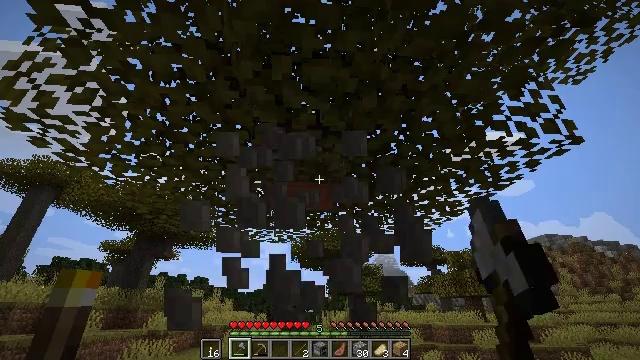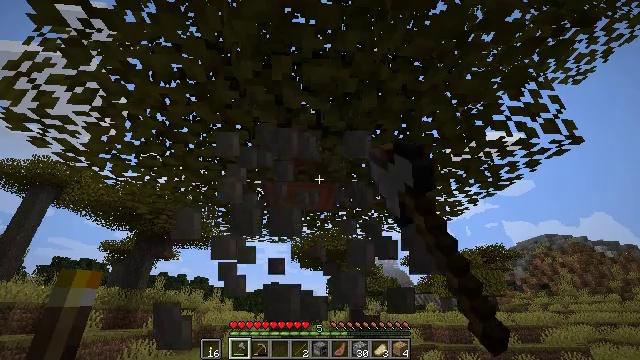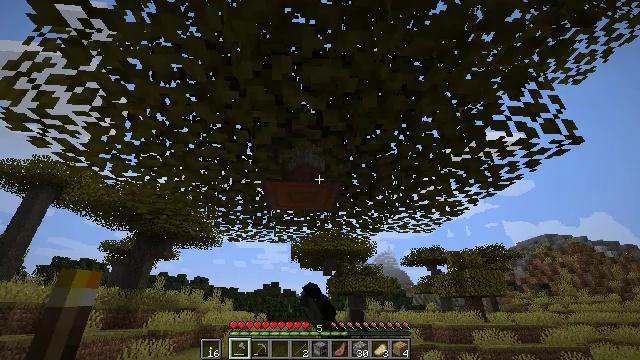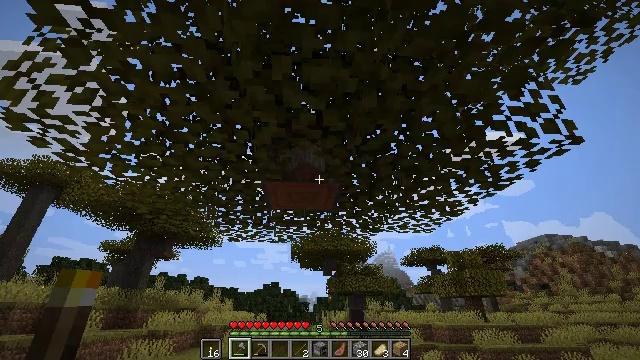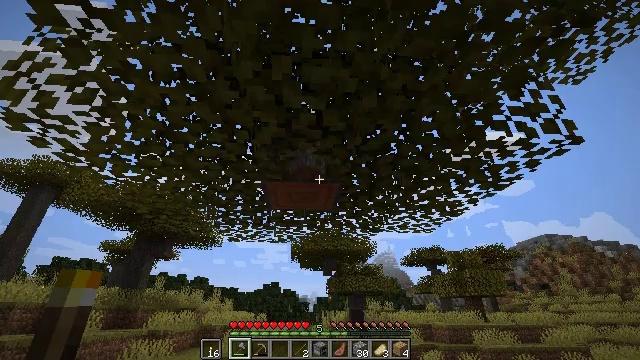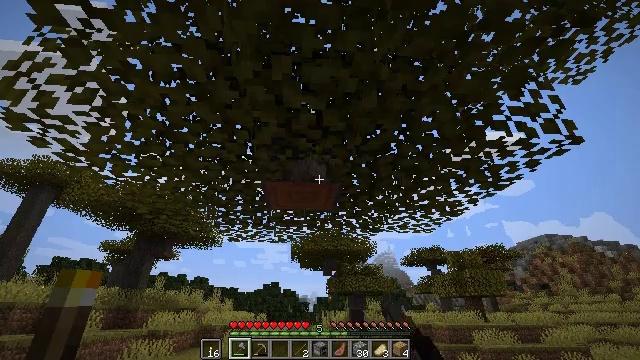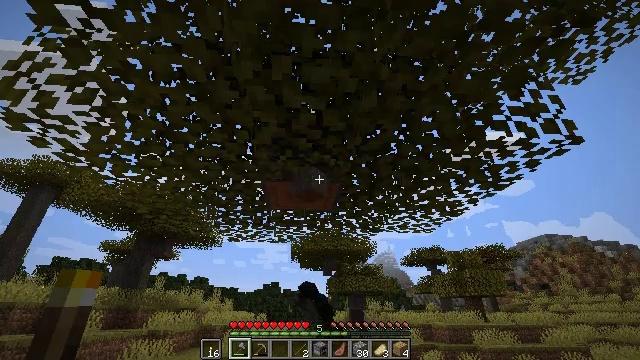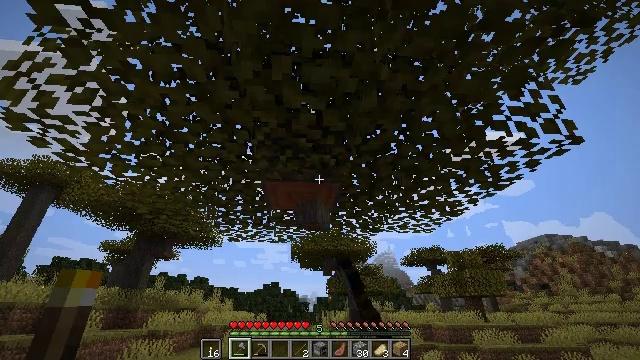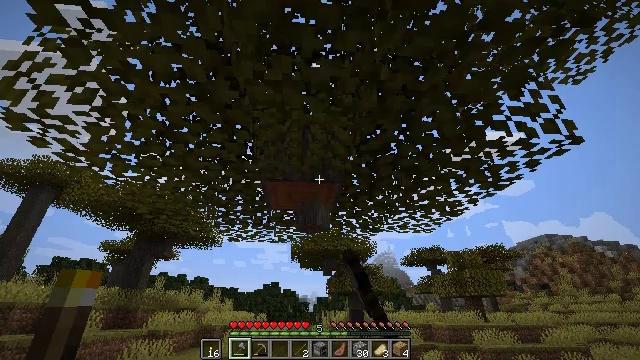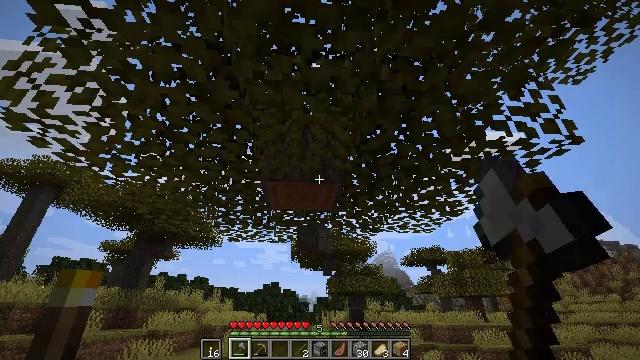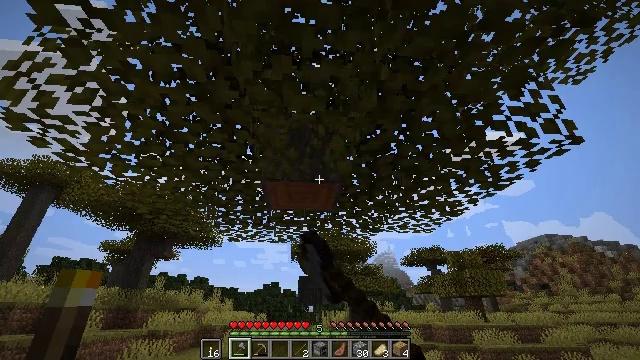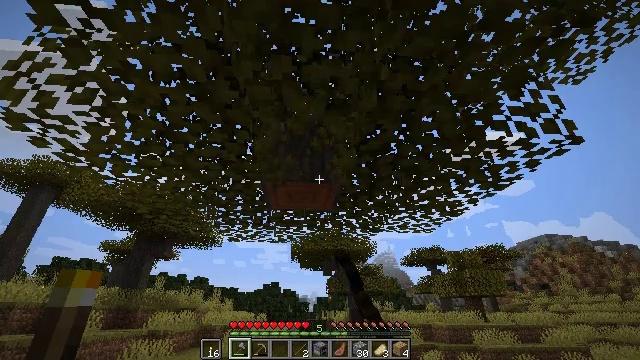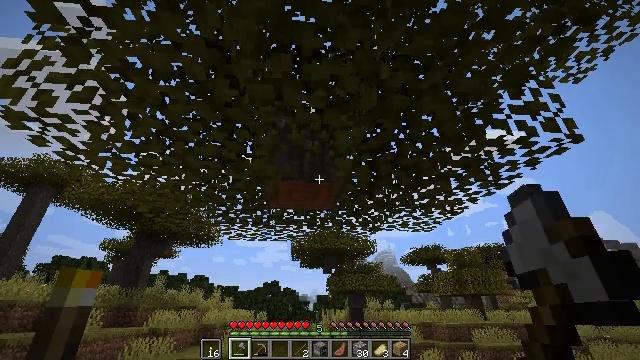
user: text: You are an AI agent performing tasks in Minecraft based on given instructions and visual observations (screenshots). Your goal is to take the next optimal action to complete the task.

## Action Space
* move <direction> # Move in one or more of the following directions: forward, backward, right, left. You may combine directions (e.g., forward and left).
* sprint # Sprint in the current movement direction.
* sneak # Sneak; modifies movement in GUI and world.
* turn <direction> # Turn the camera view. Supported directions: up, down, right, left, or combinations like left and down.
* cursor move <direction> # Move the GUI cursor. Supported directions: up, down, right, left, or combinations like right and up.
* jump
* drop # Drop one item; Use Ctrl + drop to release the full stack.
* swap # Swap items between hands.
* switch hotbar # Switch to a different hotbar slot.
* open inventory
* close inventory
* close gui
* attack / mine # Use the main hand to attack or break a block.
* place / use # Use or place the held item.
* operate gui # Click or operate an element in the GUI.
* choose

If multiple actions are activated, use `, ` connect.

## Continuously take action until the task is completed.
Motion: motion action
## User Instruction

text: Gather acacia leaves by breaking them.
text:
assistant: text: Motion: attack / mine
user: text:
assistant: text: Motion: attack / mine
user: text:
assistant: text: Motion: attack / mine
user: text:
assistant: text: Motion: attack / mine
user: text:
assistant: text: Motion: attack / mine
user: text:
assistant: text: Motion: attack / mine
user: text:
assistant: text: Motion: attack / mine
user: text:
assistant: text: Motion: attack / mine
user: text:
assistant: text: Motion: attack / mine
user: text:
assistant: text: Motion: attack / mine
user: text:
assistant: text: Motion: attack / mine
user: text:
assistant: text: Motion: attack / mine
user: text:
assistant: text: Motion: attack / mine